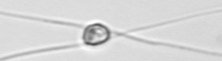
Label: Chaetoceros_danicus